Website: apple
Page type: billing-address
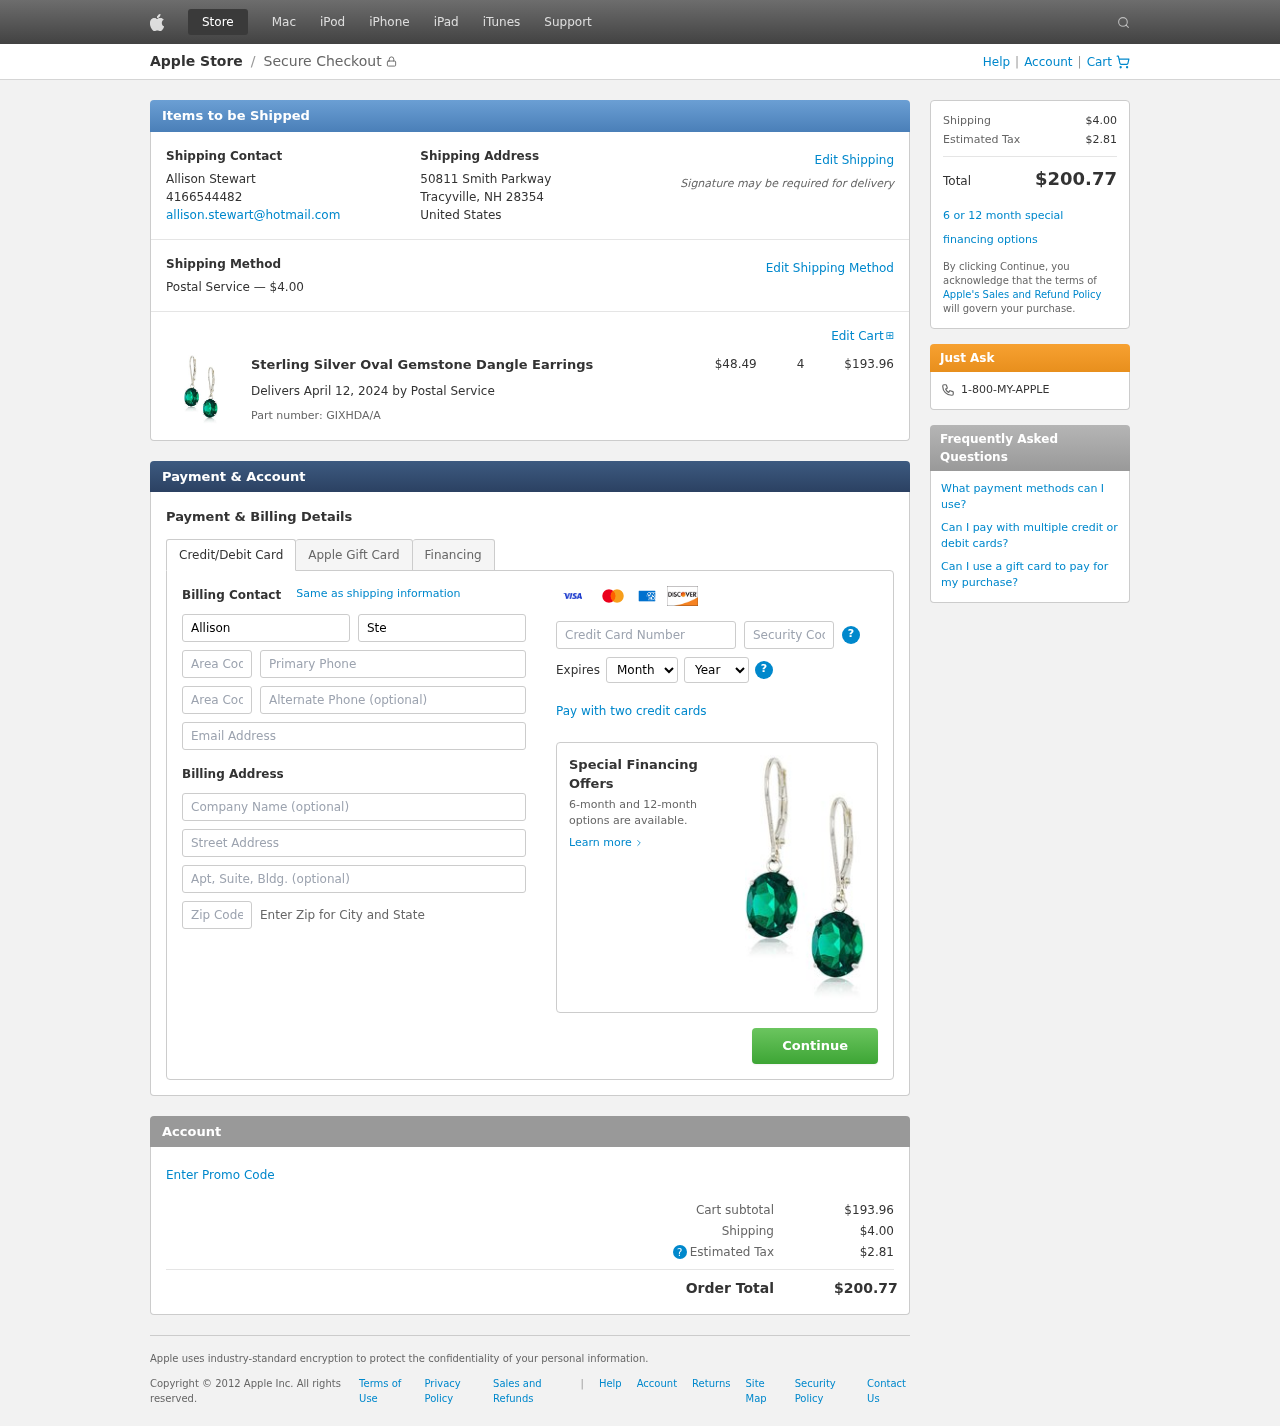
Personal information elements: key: PII_CARD_CVV
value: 162
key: PII_CARD_EXPIRY_MONTH
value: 10
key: PII_CARD_EXPIRY_YEAR
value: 29
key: PII_CARD_NUMBER
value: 4775 5045 9172 5243
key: PII_CITY_STATE_ZIP
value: Tracyville, NH 28354
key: PII_COUNTRY
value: United States
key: PII_EMAIL
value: allison.stewart@hotmail.com
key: PII_FIRSTNAME
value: Allison
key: PII_FULLNAME
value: Allison Stewart
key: PII_LASTNAME
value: Stewart
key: PII_PHONE
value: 4166544482
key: PII_PHONE_ALT
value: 3975806844
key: PII_PHONE_ALT_AREA
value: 397
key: PII_PHONE_AREA
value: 416
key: PII_STREET
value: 50811 Smith Parkway
Product elements: key: PRODUCT1_NAME
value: Sterling Silver Oval Gemstone Dangle Earrings
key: PRODUCT1_PRICE
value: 48.49
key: PRODUCT1_QUANTITY
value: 4
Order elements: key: ORDER_SHIPPING_COST
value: $4.00
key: ORDER_SUBTOTAL
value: $193.96
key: ORDER_DELIVERY_DATE
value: April 12, 2024
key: ORDER_PART_NUMBER
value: GIXHDA/A
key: ORDER_TAX
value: $2.81
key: ORDER_TOTAL
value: $200.77